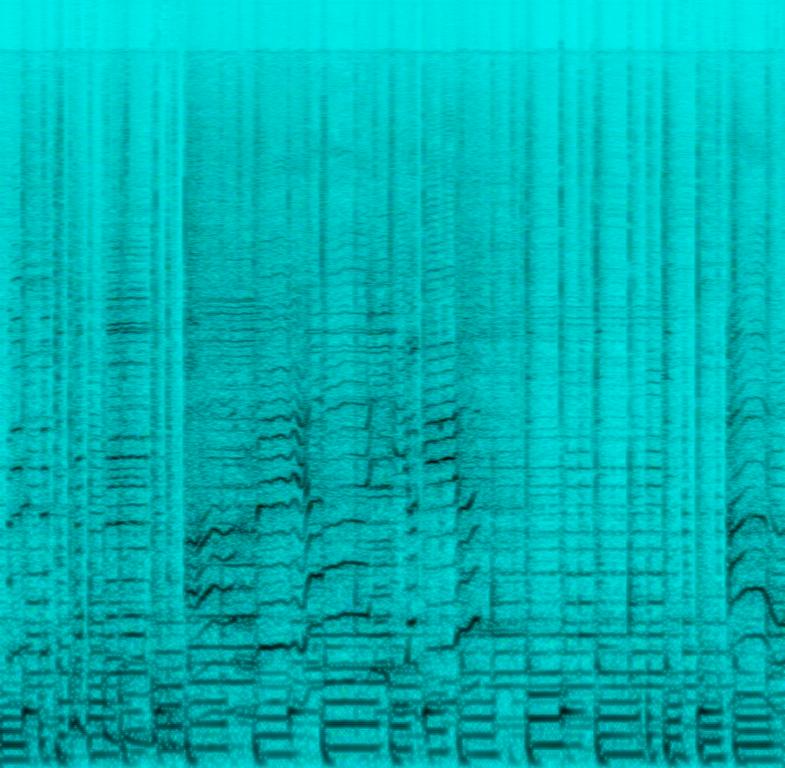
The Country song features a passionate male vocalist singing over accordion melody, groovy bass, layered "4 on the floor" kick and cowbell pattern, soft crash cymbal, shimmering shakers and acoustic rhythm guitar. It sounds fun and happy, even though the song is poorly mixed, as it sounds a bit boomy.